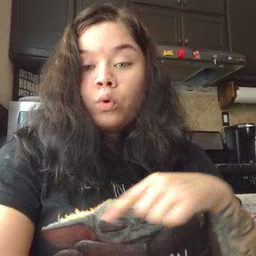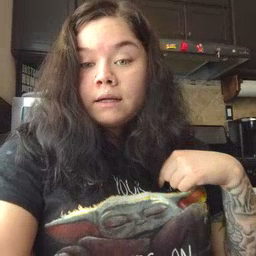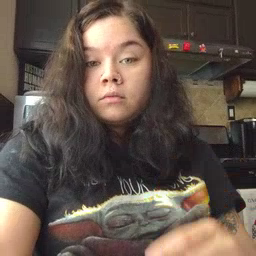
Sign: weus